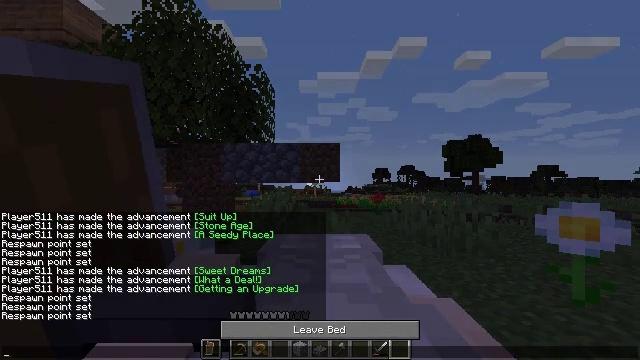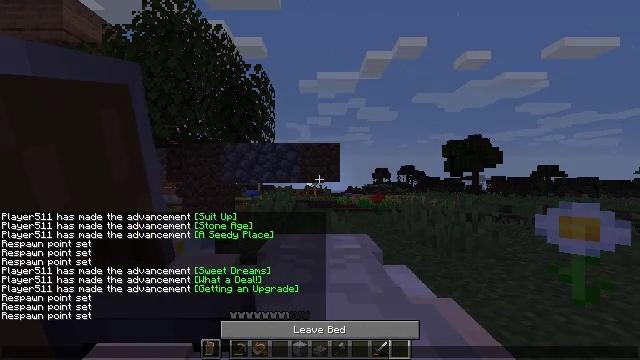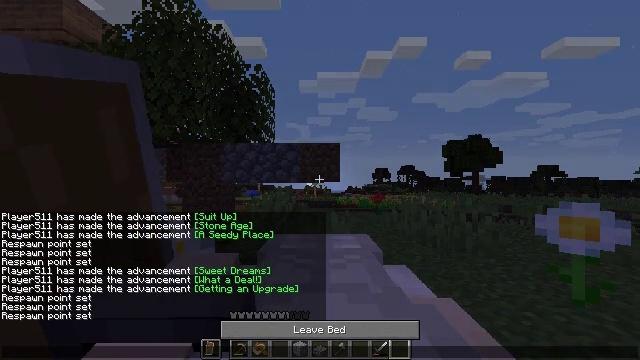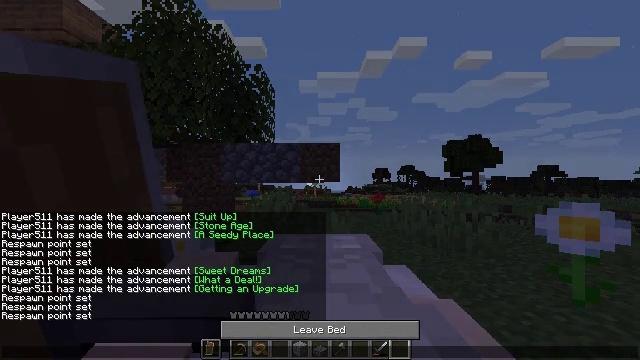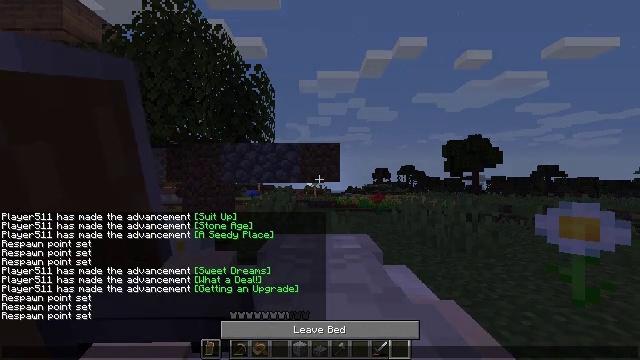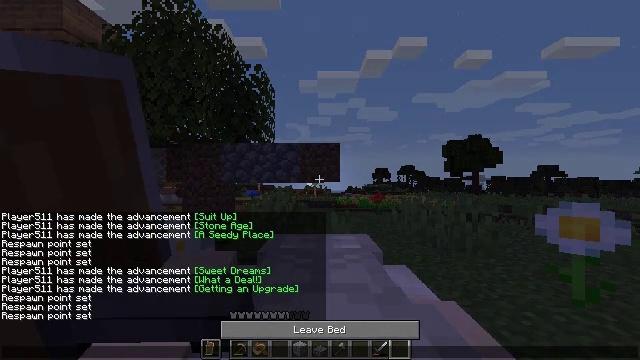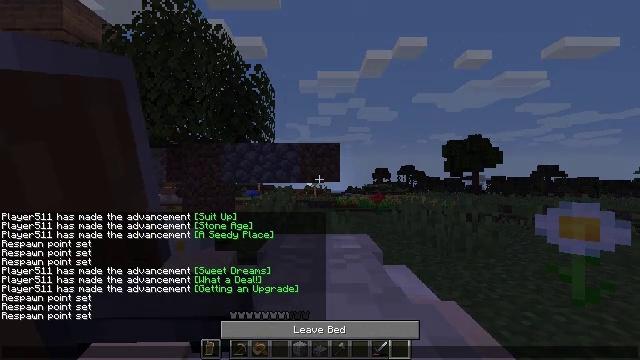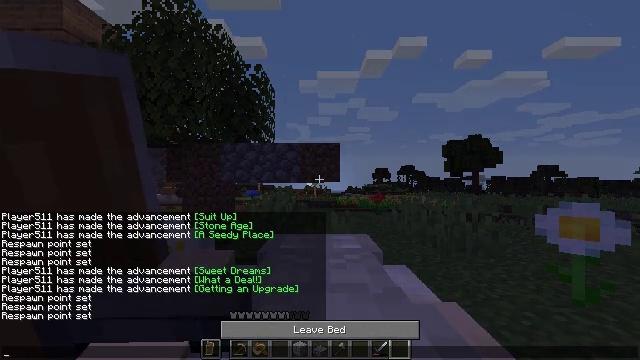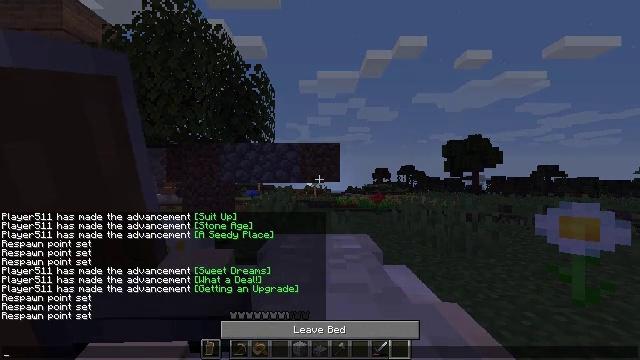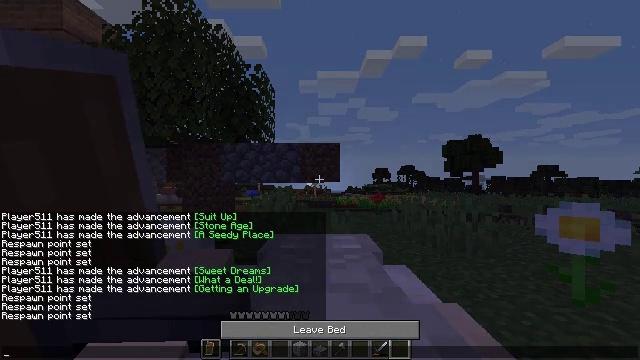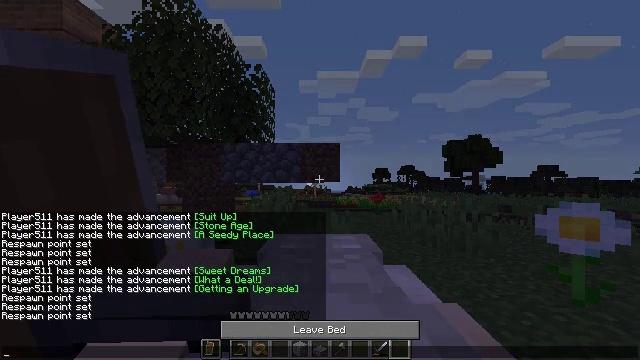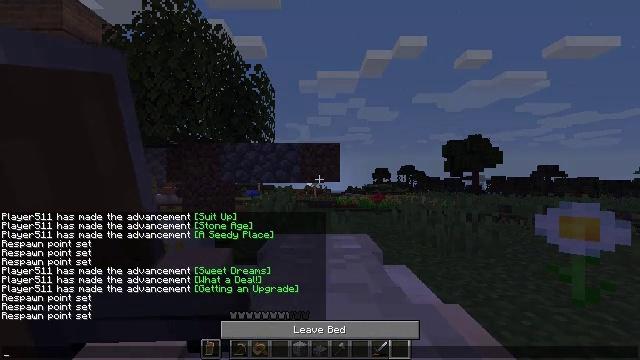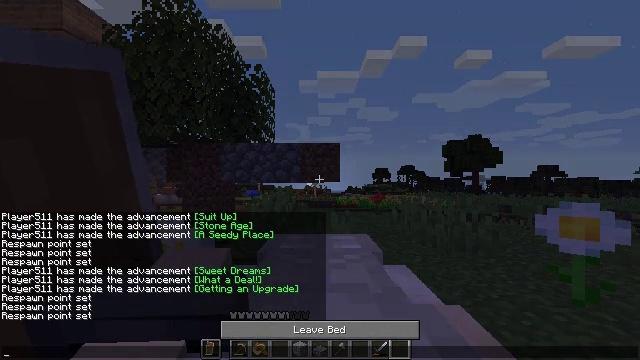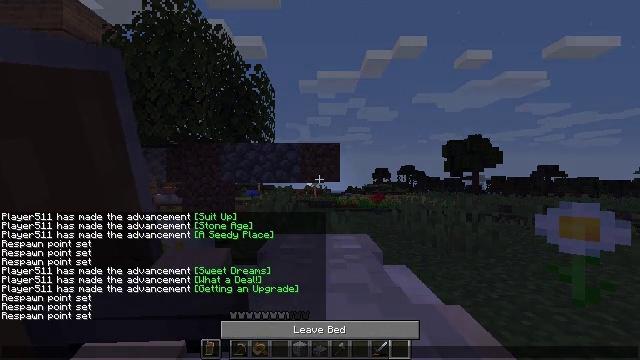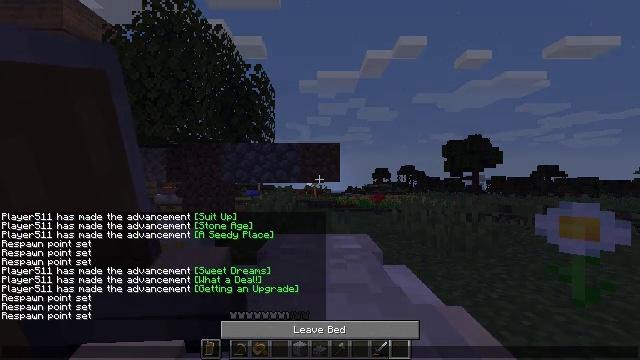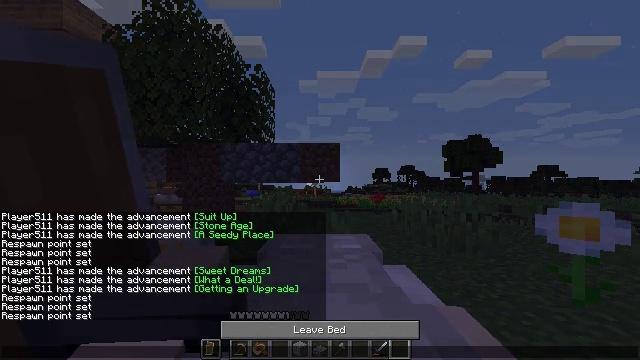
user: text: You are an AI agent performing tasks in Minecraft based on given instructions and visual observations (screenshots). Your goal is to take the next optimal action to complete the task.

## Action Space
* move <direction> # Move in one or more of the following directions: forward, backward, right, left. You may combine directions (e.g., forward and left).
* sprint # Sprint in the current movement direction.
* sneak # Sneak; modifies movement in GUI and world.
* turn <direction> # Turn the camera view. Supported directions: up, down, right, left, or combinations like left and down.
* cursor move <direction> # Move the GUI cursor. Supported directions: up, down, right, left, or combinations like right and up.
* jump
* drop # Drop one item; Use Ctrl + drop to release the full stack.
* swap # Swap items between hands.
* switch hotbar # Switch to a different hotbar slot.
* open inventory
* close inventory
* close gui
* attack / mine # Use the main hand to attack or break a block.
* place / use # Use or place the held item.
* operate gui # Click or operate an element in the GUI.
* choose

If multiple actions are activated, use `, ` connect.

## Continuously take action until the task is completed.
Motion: motion action
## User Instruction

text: Left click on the bell to mine it.
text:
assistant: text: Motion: no_op
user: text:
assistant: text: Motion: no_op
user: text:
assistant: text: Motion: no_op
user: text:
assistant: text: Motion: no_op
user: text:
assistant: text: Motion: no_op
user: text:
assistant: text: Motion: no_op
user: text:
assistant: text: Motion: no_op
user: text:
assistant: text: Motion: no_op
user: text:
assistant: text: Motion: no_op
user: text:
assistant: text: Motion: no_op
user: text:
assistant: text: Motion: no_op
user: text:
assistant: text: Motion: no_op
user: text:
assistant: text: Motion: no_op
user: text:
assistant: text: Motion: no_op
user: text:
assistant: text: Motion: no_op
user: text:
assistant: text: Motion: no_op
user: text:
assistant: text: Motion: no_op
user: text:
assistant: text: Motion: no_op
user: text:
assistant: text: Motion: no_op
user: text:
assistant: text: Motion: no_op
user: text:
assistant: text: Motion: no_op
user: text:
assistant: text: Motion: no_op
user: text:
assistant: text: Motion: no_op
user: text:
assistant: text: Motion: no_op
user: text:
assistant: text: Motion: no_op
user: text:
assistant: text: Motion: no_op
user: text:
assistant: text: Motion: no_op
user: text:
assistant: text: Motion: no_op
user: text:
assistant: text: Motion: no_op
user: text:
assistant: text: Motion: no_op